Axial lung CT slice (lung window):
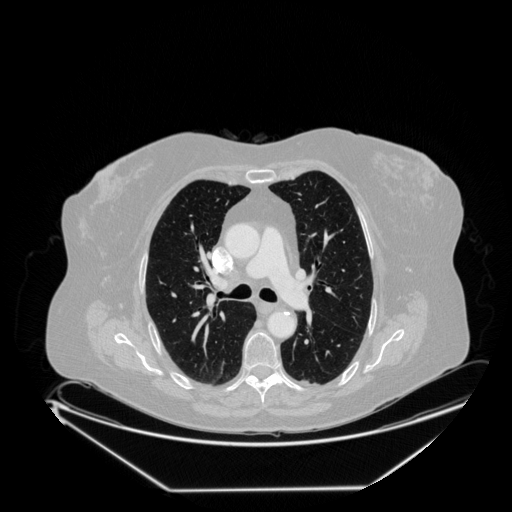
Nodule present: no